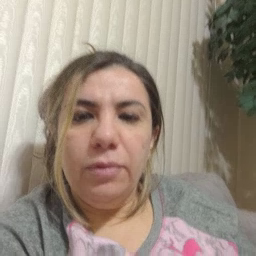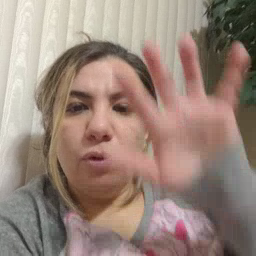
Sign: snow